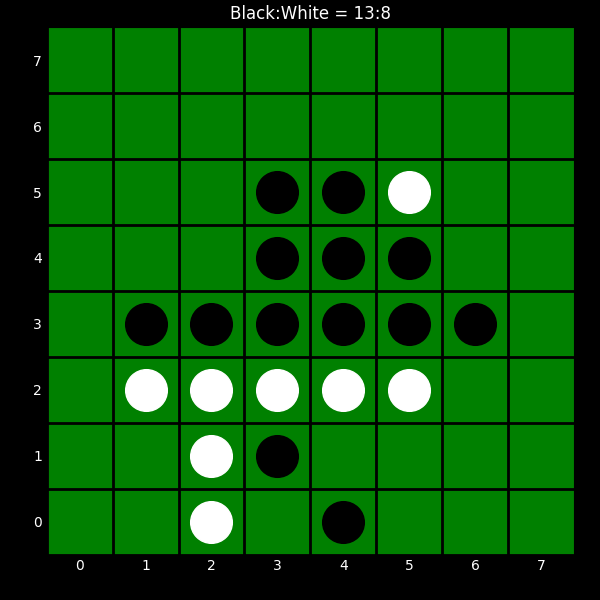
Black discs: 13
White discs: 8